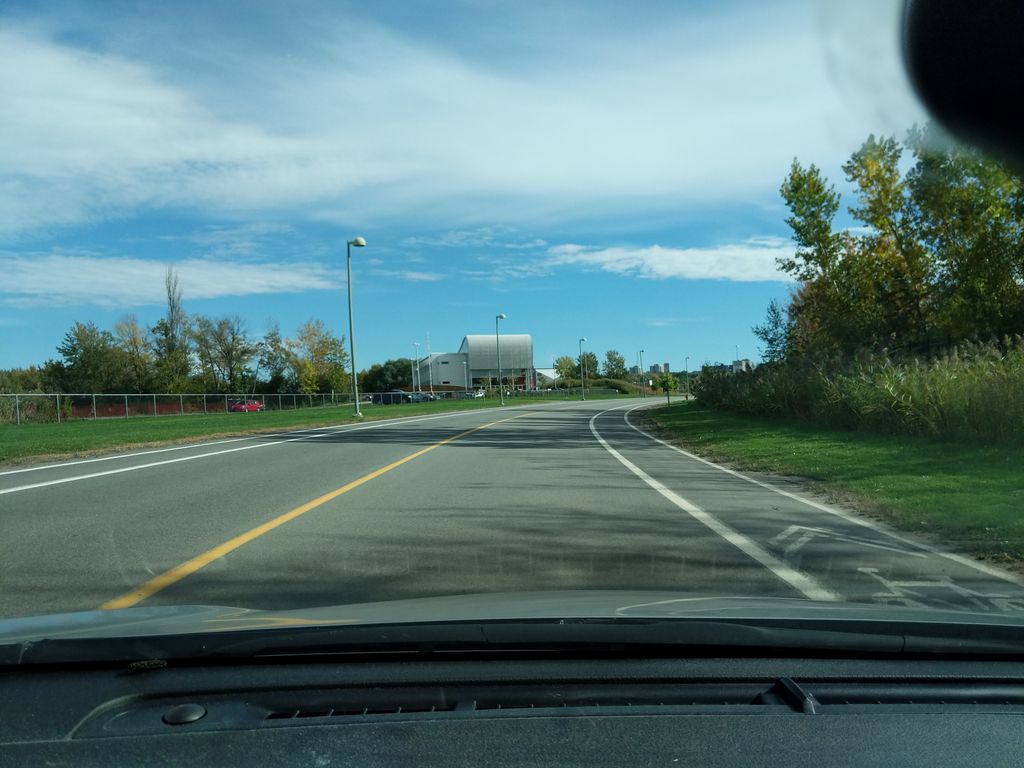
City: quebec_city